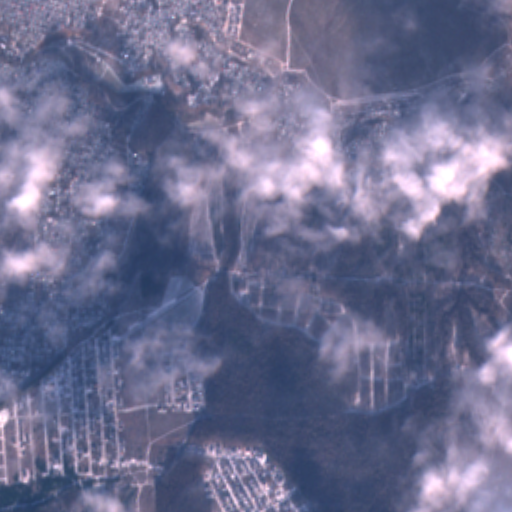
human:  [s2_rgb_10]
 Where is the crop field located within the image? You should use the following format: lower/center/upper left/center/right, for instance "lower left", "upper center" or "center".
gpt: The crop field is located in the upper right of the image.
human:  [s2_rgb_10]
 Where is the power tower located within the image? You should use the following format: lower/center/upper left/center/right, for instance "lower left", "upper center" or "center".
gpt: The power tower is located in the left of the image.
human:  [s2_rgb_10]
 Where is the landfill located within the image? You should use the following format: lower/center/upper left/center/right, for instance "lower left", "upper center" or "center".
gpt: There is no landfill in the image.